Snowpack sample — Rabbit Ears Pass, Jackson County, Colorado, USA (12/17/25, 1:08 PM MST)
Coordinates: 40.387, -106.625
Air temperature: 34 °F
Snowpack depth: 46 cm
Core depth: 20 cm
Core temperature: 24.8 °F
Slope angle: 6°, slope face: 165°
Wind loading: medium
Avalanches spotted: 0
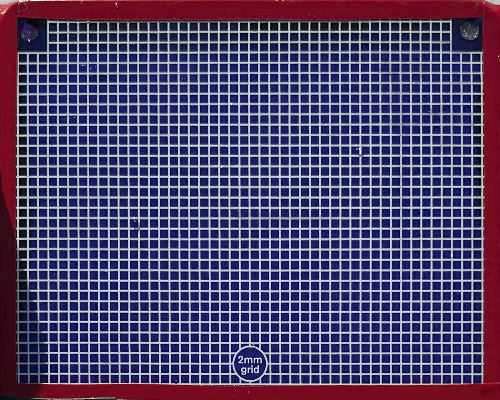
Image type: profile
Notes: No avalanches spotted nearby, although collected in a meadowy area with minimal risk on this face of the pass.